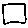
Label: square